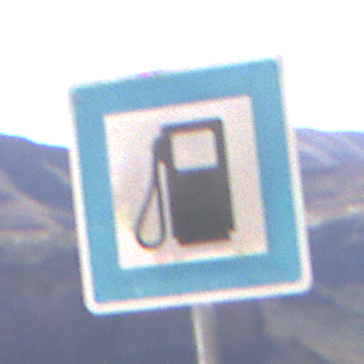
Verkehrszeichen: Tankstelle
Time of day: Midday
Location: Outdoor (Nature)
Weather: Clear
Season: NotSpecified
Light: Natural